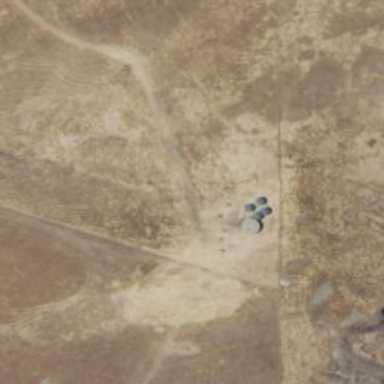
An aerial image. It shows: Storage tank with man-made structure.